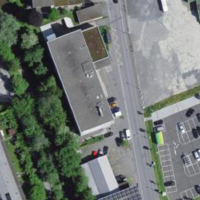
EUNIS habitat code: 54
Species observed at this site:
Pica pica
Corvus corone